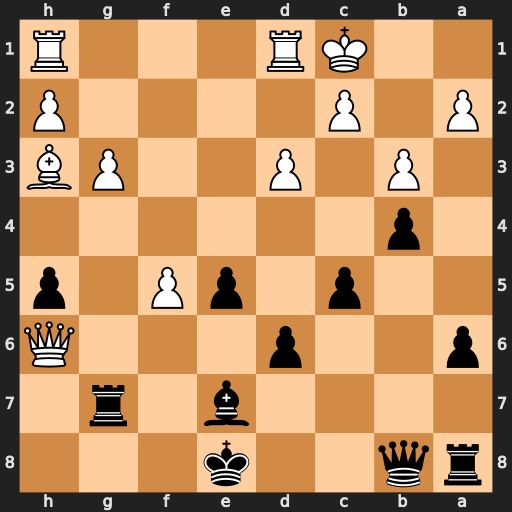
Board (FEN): rq2k3/4b1r1/p2p3Q/2p1pP1p/1p6/1P1P2PB/P1P4P/2KR3R
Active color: b
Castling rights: q
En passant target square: -
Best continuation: Bg5+ Qxg5 Rxg5